A spectrogram of one vibration snapshot from a rotating bearing is shown (time on one axis, frequency on the other). What is the most likely bearing condition (normal, inner_race, outer_race, ball)?
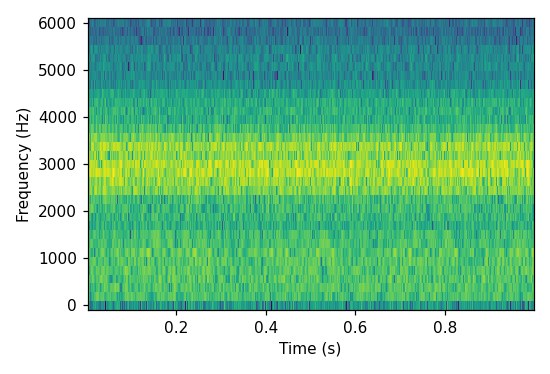
Answer: ball